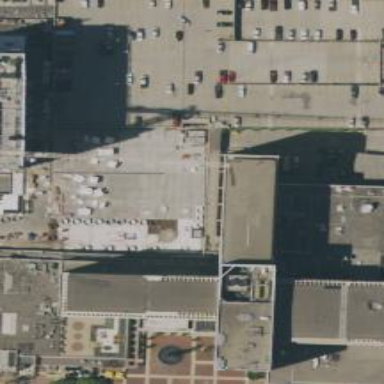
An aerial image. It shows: Part of building.